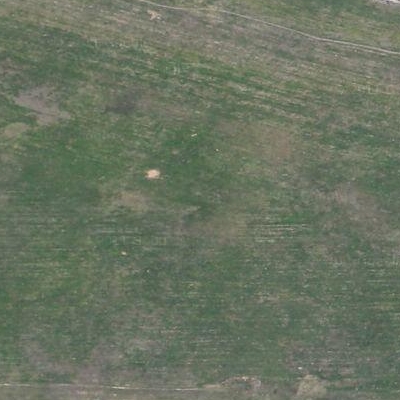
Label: Grass